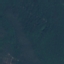
Land use / land cover class: Forest